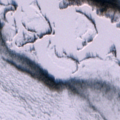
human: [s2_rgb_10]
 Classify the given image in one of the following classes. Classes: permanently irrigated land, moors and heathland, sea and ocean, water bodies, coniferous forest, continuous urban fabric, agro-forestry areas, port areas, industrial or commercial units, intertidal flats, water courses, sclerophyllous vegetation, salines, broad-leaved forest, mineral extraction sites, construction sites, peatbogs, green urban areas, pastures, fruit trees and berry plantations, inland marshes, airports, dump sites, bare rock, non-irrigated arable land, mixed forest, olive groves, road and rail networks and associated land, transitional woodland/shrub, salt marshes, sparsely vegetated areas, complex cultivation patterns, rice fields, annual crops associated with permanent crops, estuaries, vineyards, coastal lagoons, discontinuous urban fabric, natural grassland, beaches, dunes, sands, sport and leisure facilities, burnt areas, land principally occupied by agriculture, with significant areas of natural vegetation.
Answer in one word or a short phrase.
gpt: coniferous forest, peatbogs, water courses